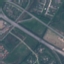
Land use / land cover: Highway